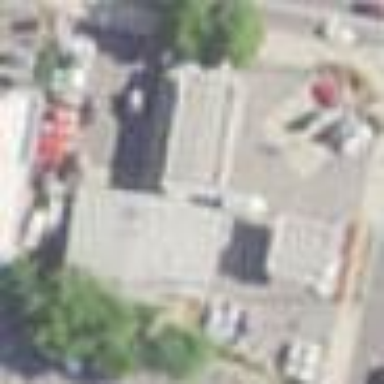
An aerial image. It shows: Fuel station.